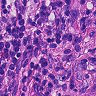
Metastatic tissue present: yes